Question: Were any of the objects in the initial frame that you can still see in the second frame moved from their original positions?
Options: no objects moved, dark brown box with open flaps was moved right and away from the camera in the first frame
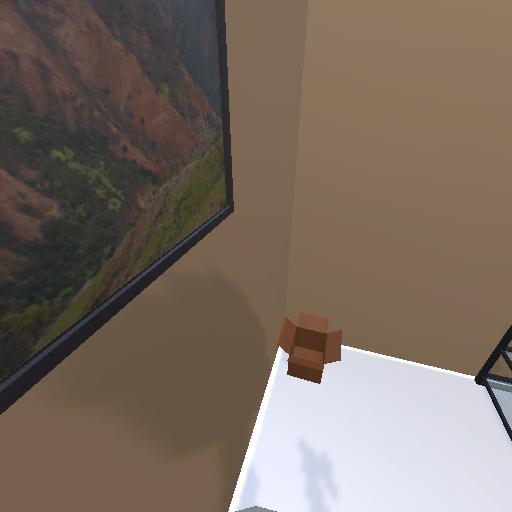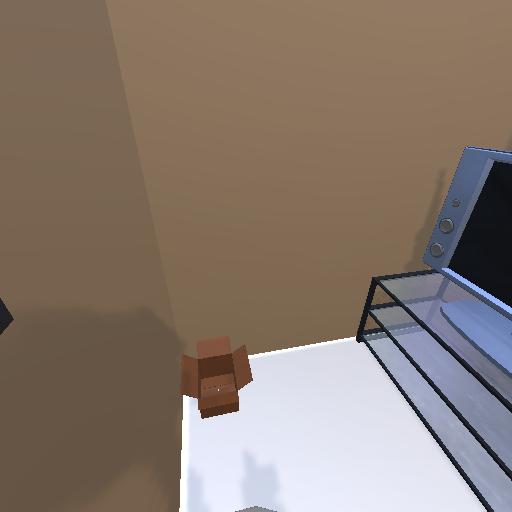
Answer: no objects moved